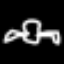
Label: frog